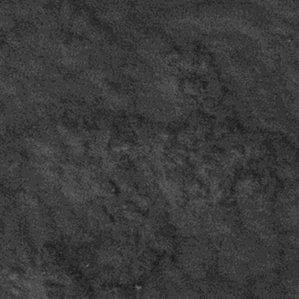
Label: frost